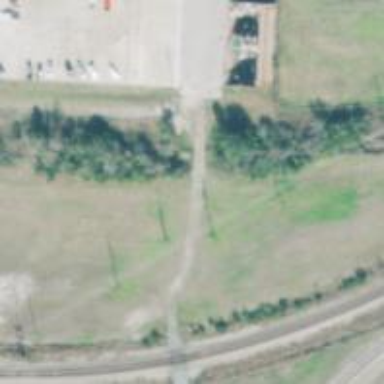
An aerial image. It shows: Abandoned railway.